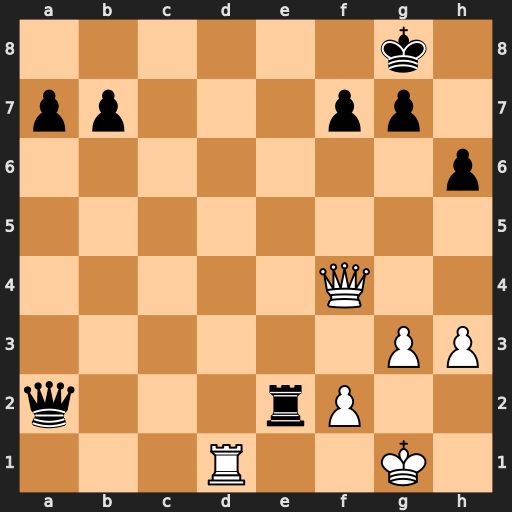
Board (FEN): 6k1/pp3pp1/7p/8/5Q2/6PP/q3rP2/3R2K1
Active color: w
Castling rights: -
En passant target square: -
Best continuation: Rd8+ Kh7 Qf5+ g6 Qf6